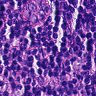
Metastatic tissue present: no